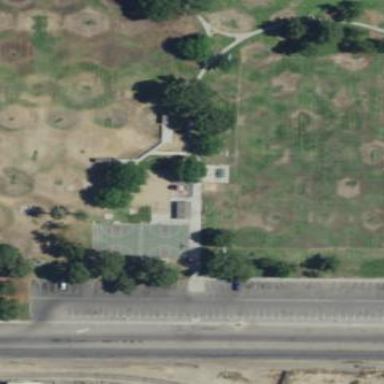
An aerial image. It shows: Park.